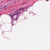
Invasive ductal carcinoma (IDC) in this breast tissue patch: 1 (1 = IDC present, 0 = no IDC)